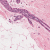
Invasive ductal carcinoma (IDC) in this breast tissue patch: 0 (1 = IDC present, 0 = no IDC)